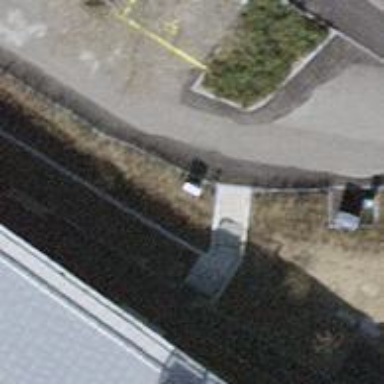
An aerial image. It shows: Set of steps on the road.